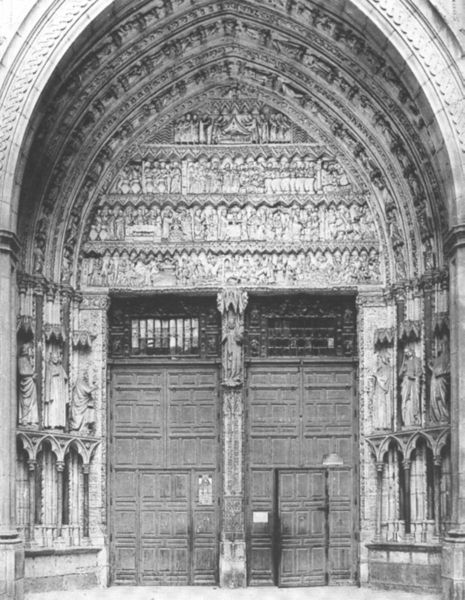
Titel: Sog. Uhrenportal
Standort: Toledo, Dom (EU - E - Kastilien)
Schlagwörter: weiß, fenster, grau, holz, mitte, männer, schwarz, szene, säule, säulen, tür, ornament, alt, bibel, stein, kirche, figur, gotik, rechts, engel, relief, bilder, bogen, türen, zwei, giebel, mauer, türe, figuren, rundbogen, plastik, tor, foto, fotografie, eingang, dom, links, mauerwerk, schwarzweiss, kathedrale, fries, portal, tore, skulpturen, pforte, statuen, gotisch, jesus, romantisch, mittelalter, heilige, jünger, gothik, vertieft, gothisch, christentum, lirche, tympanon, gewände, köln, ulm, apostel, eingelassen, türsturz, kirchentor, stufenportal, gewändefiguren, trumeau, poertal